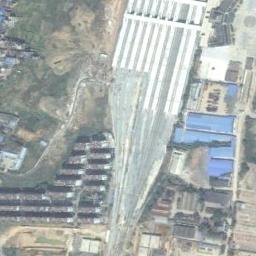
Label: railway_station